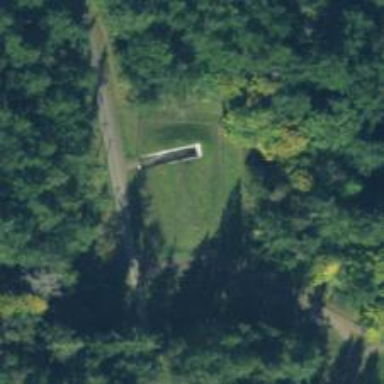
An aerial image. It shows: Military bunker.